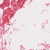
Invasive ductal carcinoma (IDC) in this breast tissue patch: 0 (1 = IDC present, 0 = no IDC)